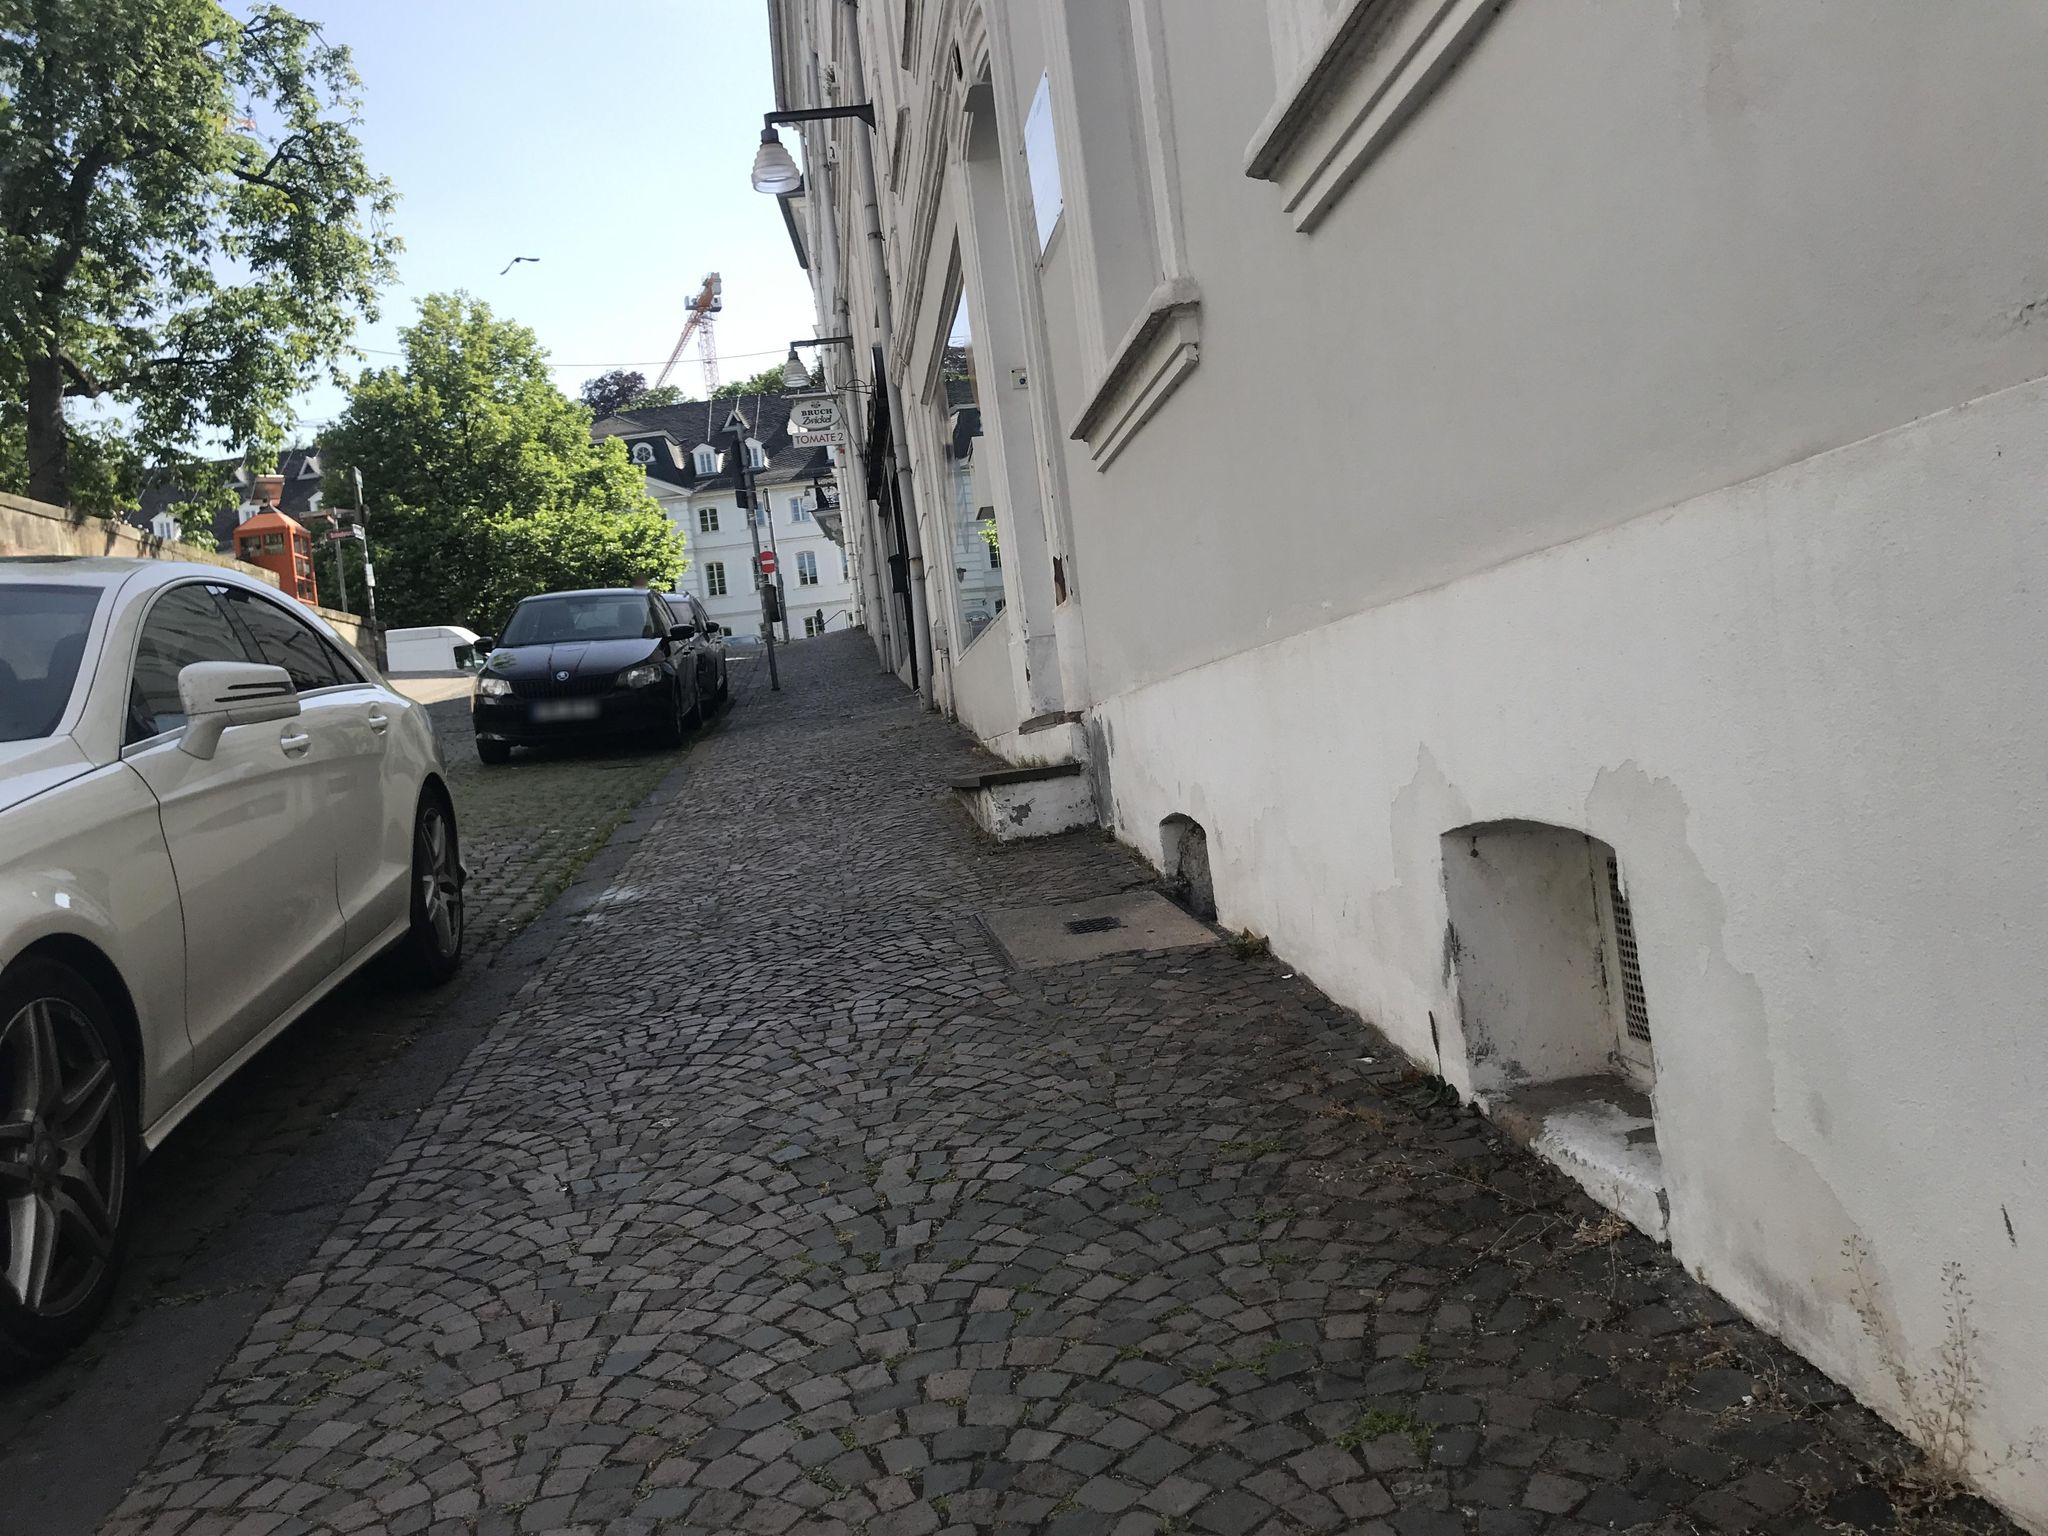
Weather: clear
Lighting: day
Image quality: good
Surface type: walking surface
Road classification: residential
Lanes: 1
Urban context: urban centre
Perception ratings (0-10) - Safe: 3.76, Lively: 4.74, Beautiful: 6.41, Boring: 4.13, Depressing: 3.75, Wealthy: 4.83